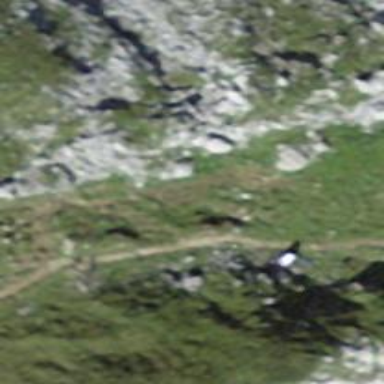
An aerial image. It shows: Backcountry hiking path.